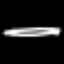
Label: pencil